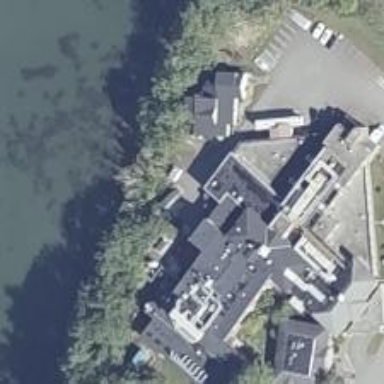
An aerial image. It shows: Hospital building.